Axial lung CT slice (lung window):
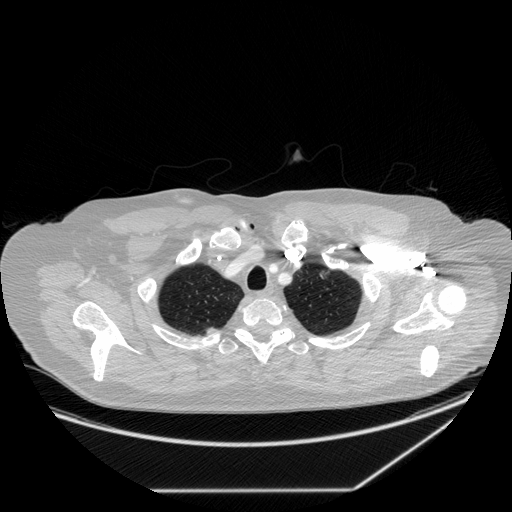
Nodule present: no